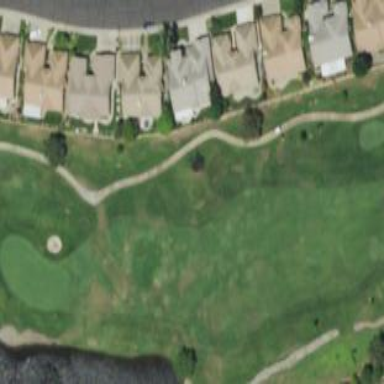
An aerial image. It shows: Golf fairway surrounded by grass.